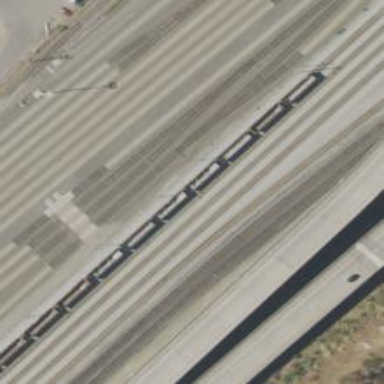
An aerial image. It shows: Railway yard used for servicing trains.